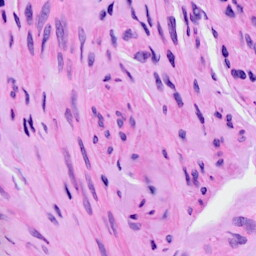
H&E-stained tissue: Ovarian